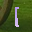
Label: 1